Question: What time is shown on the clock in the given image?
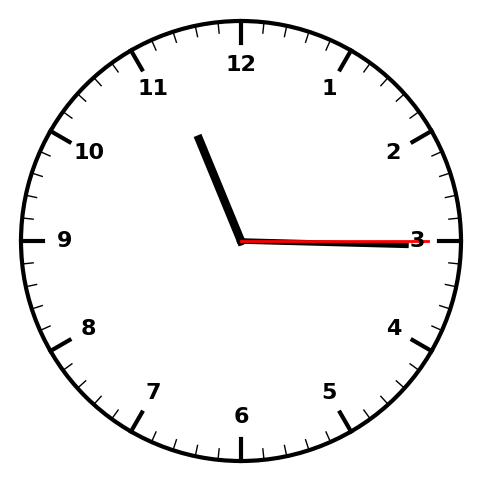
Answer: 11:15:15